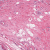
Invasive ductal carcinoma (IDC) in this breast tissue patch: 1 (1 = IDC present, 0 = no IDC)